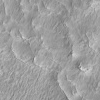
Atmospheric dust classification: not_dusty